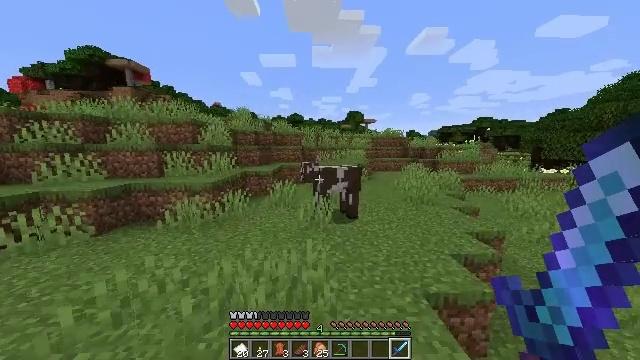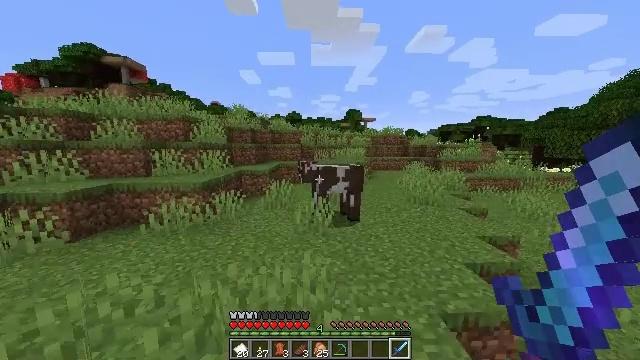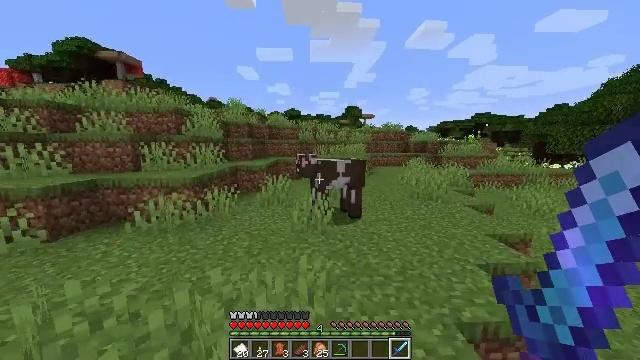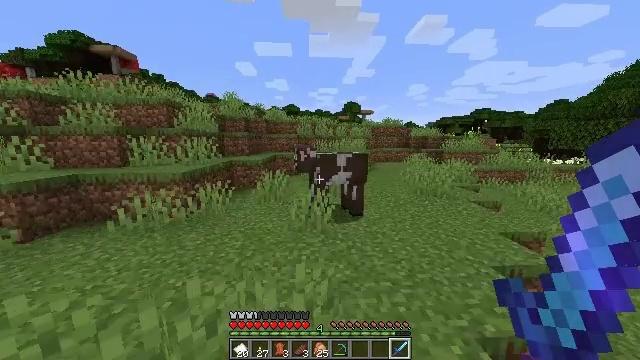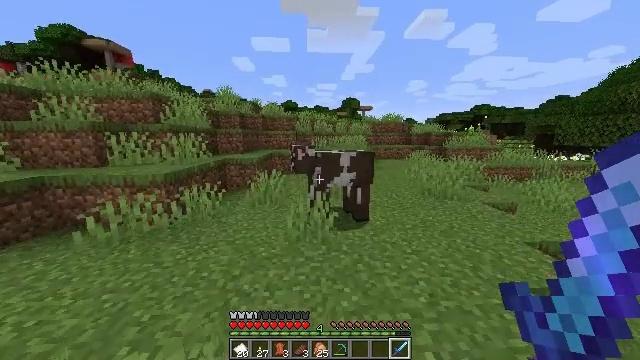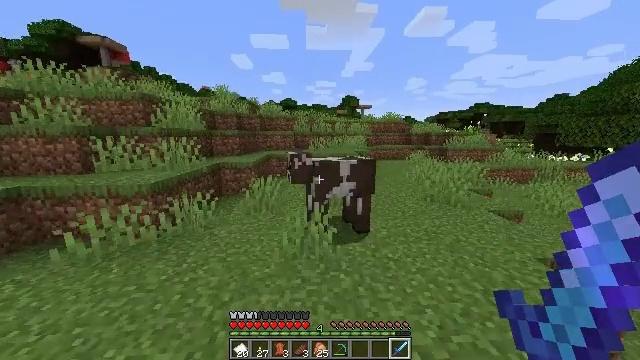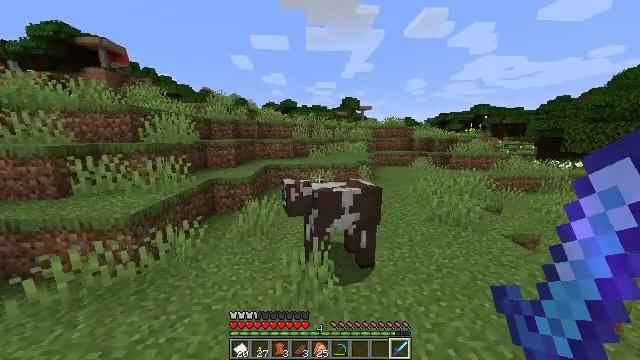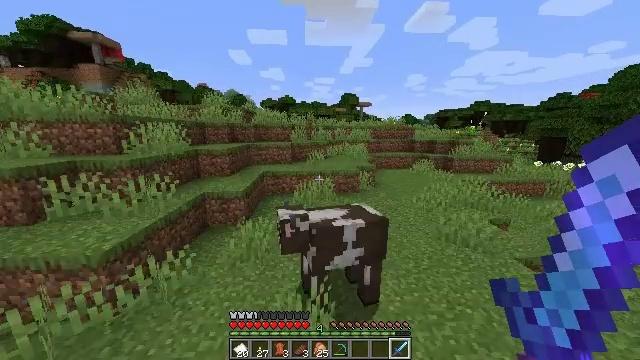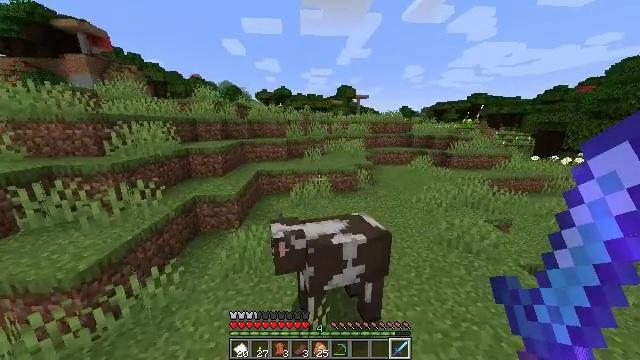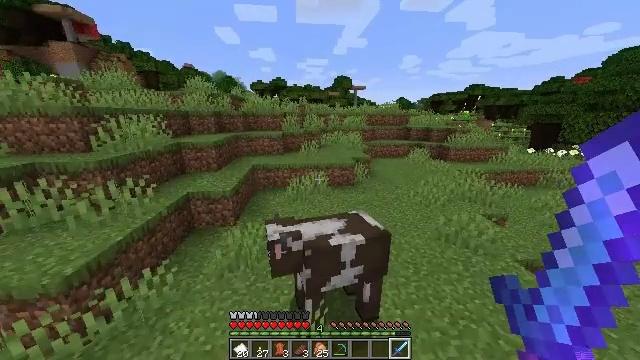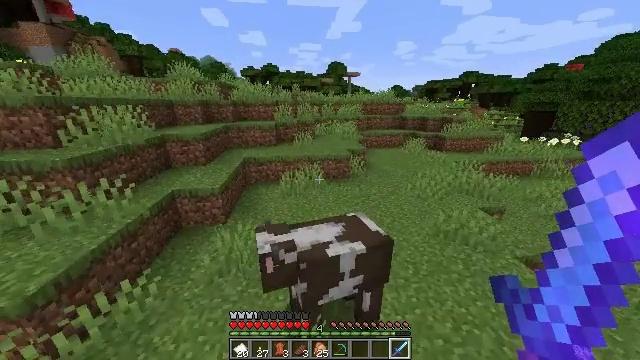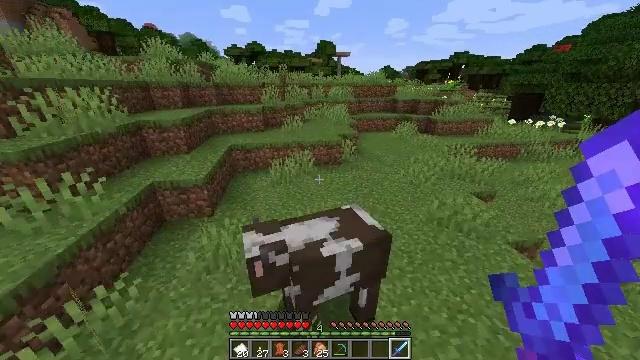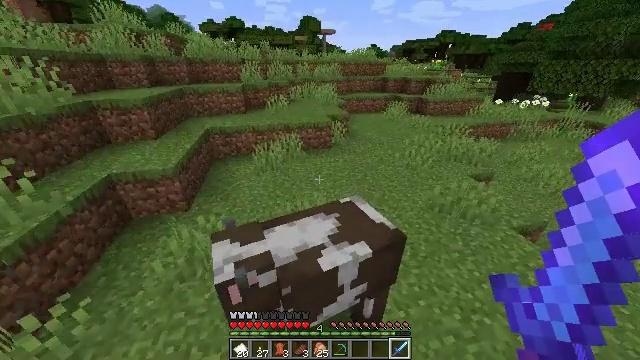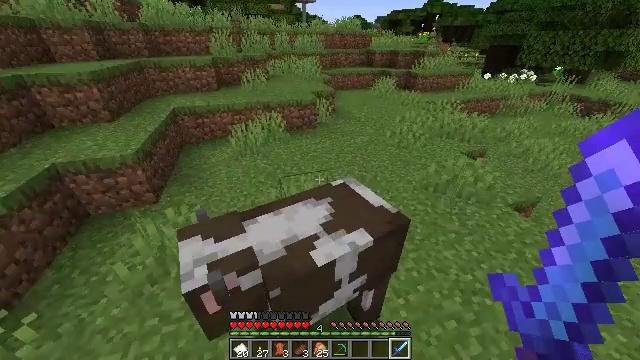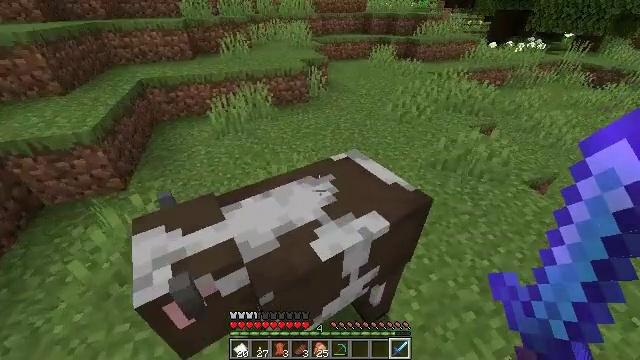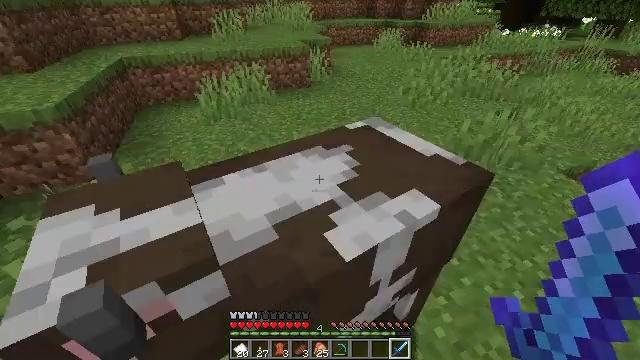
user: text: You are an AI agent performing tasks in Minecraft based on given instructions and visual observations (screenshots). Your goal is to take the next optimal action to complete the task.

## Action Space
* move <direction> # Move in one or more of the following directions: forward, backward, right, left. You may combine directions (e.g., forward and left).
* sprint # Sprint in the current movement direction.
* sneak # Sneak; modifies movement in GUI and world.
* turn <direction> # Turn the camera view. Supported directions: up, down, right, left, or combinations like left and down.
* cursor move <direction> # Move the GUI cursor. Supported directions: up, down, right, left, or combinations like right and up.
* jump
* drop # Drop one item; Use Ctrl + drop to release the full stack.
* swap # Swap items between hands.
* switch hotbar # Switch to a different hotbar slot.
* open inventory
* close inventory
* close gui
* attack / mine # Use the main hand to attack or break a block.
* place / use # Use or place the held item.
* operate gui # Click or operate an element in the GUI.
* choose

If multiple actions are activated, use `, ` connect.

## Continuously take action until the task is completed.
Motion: motion action
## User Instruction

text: Kill the cow.
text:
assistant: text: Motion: move forward, jump
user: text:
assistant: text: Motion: move forward, jump
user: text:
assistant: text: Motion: move forward, jump
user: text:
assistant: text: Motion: move forward, jump
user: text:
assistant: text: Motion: move forward, sprint, jump
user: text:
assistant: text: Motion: move forward, sprint, jump
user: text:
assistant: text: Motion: move forward, sprint, turn down, jump
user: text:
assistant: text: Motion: move forward, turn down, jump
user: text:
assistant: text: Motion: move forward, turn down, jump
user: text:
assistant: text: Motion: move forward, turn right and down, jump
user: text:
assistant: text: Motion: move forward, turn right and down, jump
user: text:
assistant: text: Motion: turn right and down, jump
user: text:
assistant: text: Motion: turn right and down
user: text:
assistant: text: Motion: turn right and down
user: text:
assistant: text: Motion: attack / mine
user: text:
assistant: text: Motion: turn down, attack / mine
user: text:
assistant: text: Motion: turn down, attack / mine
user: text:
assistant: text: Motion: turn down, attack / mine
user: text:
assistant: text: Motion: attack / mine
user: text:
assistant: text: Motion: attack / mine